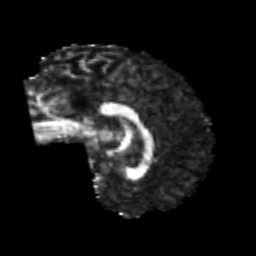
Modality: FA
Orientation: sagittal
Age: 21
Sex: male
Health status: healthy
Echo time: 0.074 s